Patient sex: M
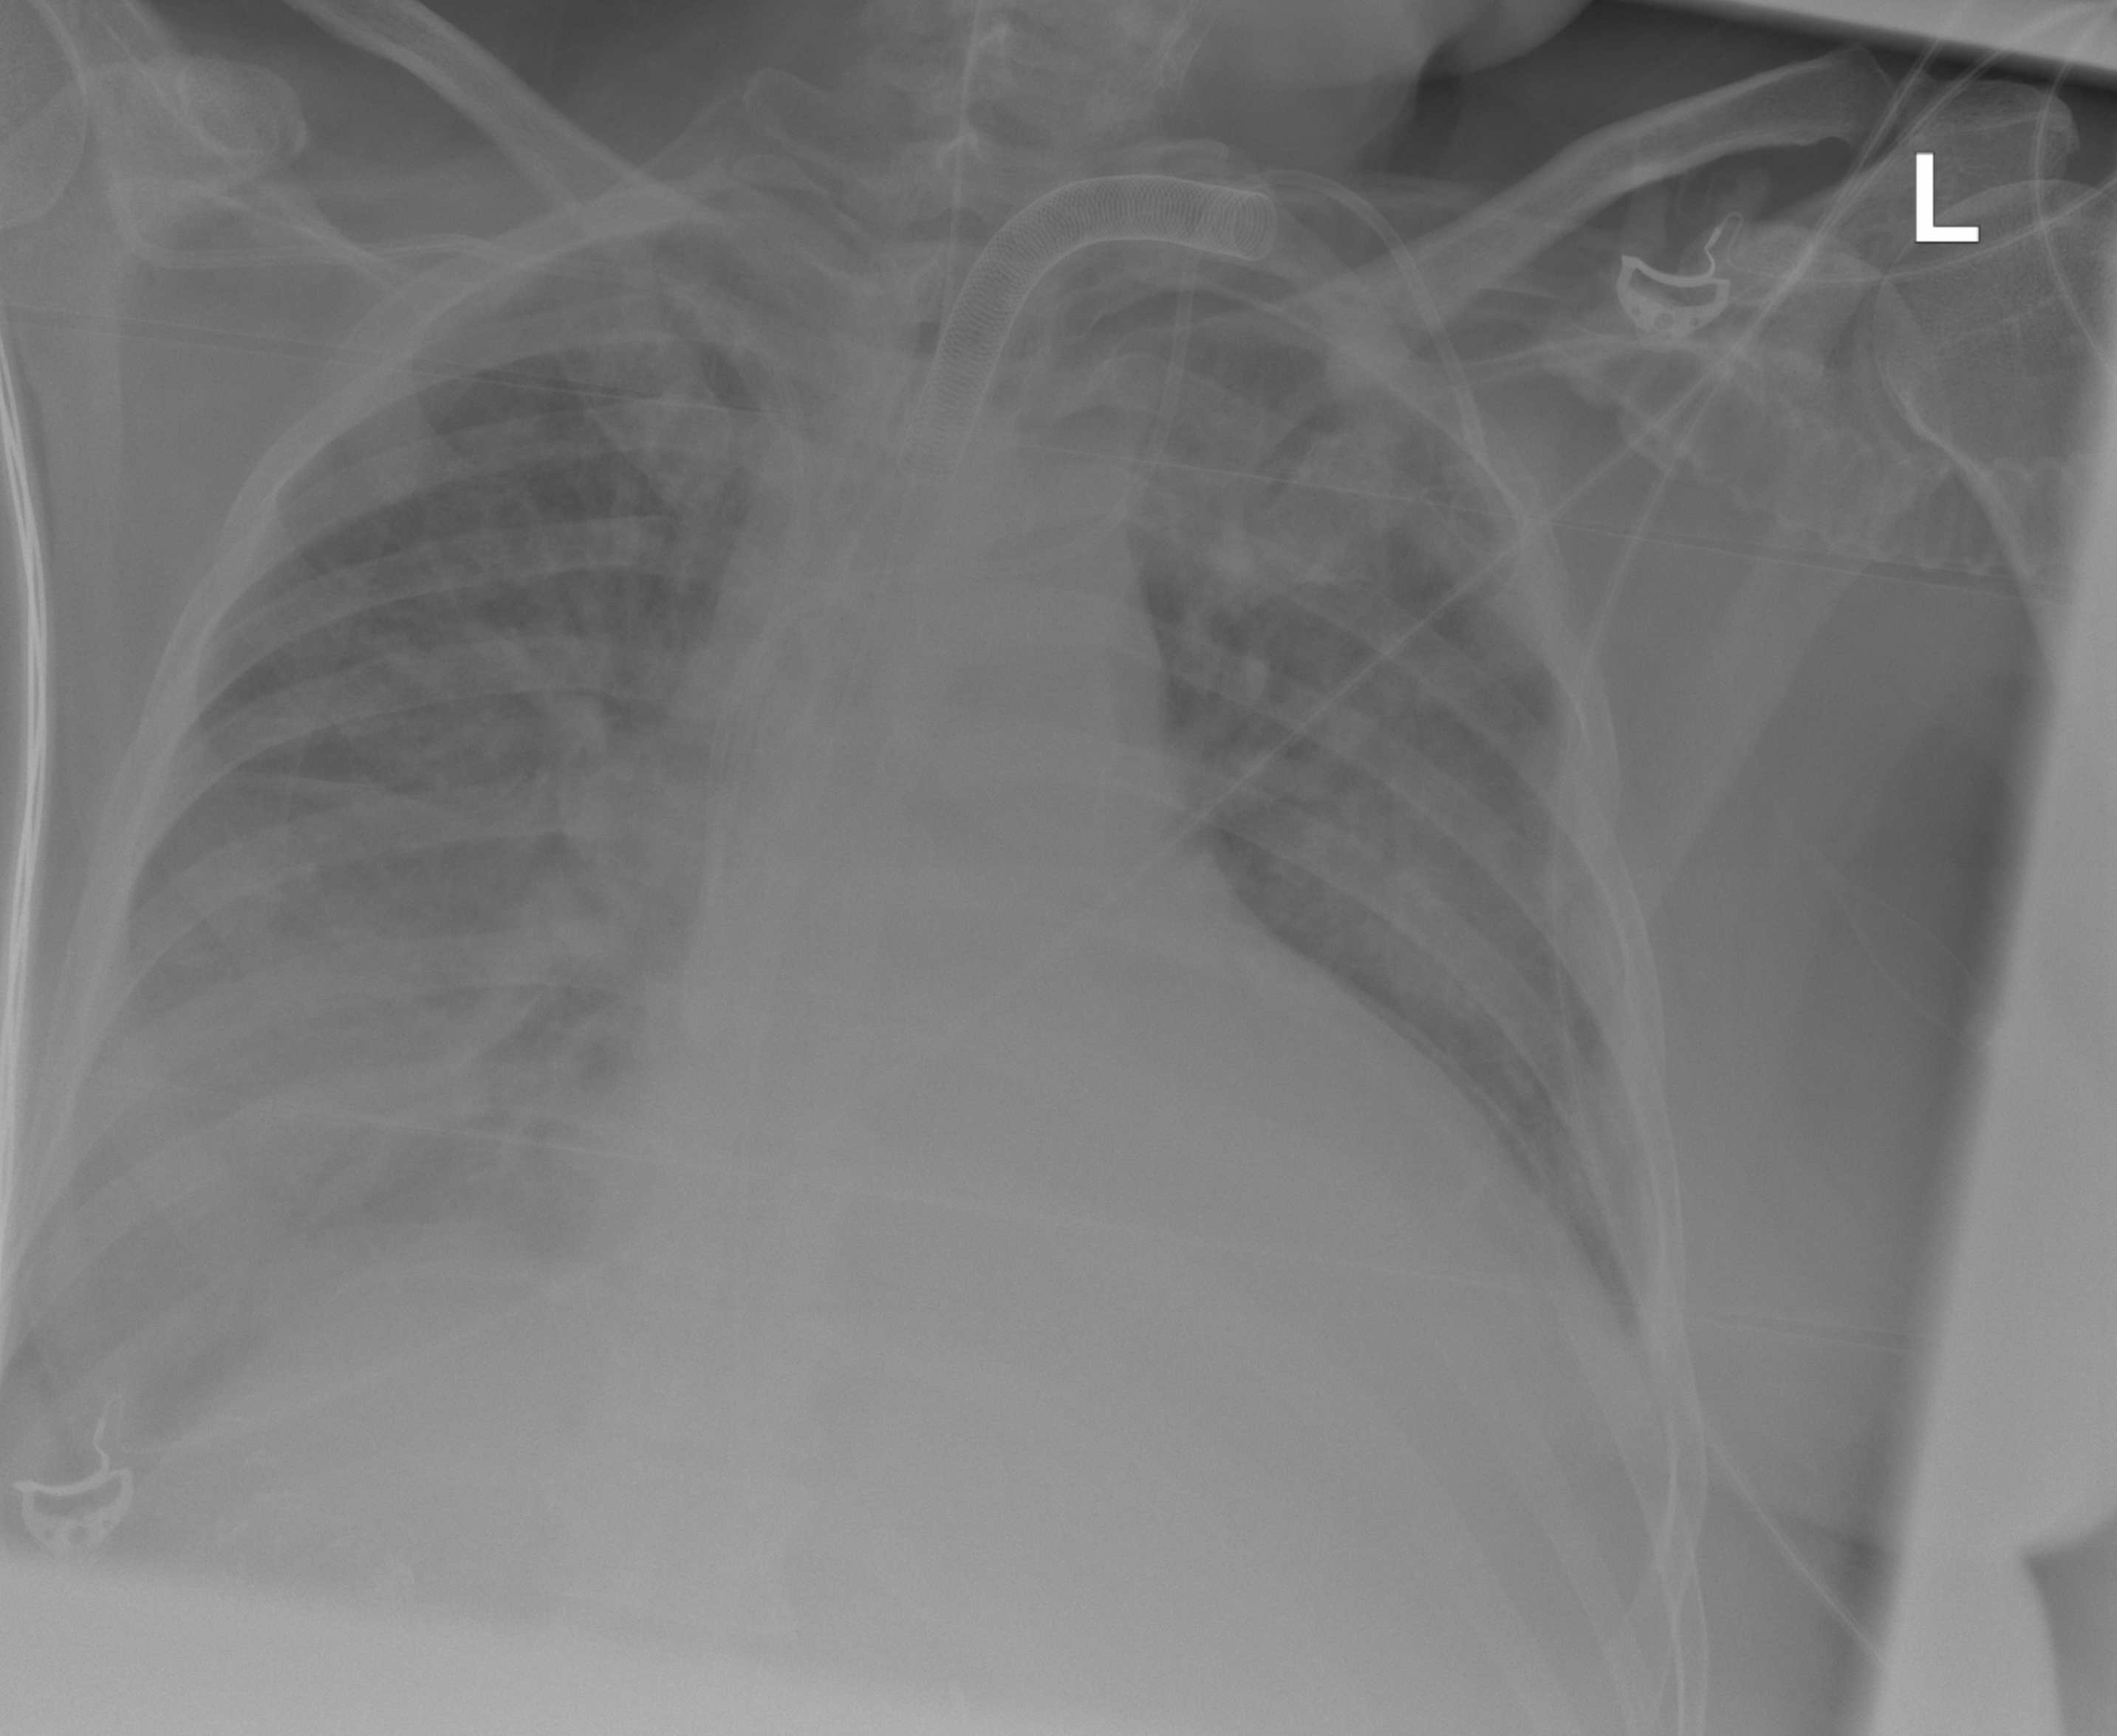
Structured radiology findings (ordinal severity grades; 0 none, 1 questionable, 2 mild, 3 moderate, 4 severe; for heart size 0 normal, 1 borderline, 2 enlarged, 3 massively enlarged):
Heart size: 2
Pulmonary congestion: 2
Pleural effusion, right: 2
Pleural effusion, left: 0
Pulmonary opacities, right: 0
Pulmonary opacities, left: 0
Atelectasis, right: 2
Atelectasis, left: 0